Field crop: maize
Growth stage: 2
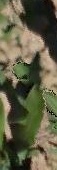
Species: maize